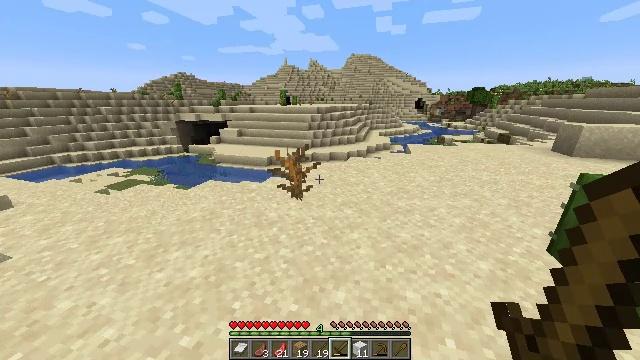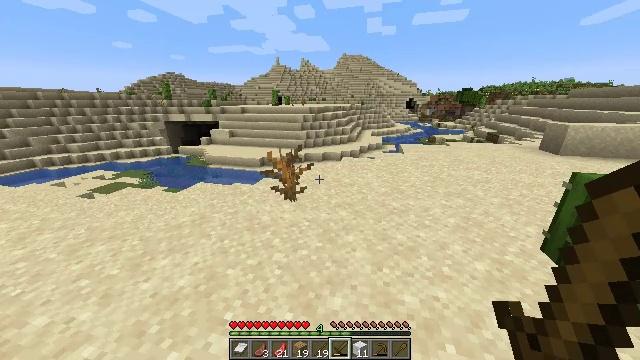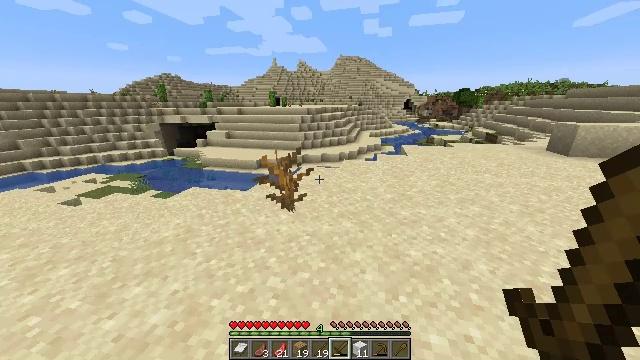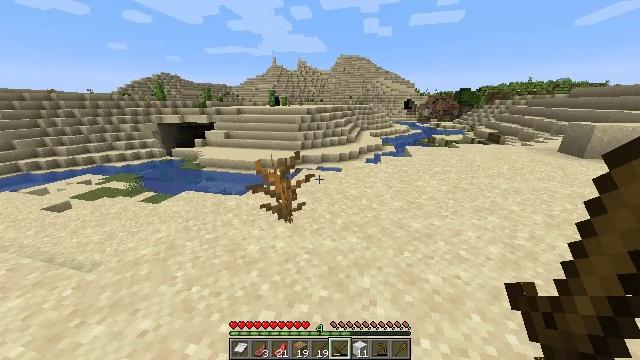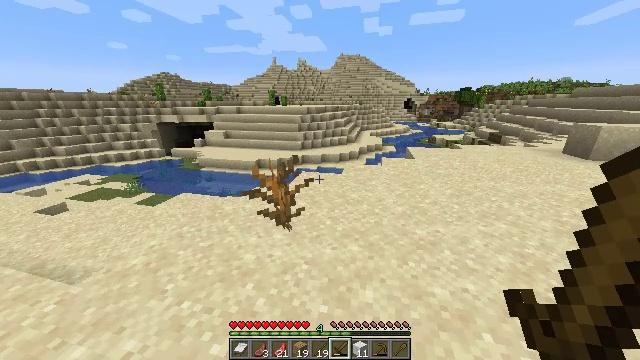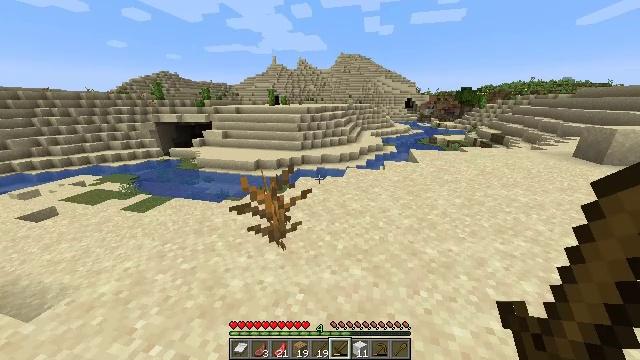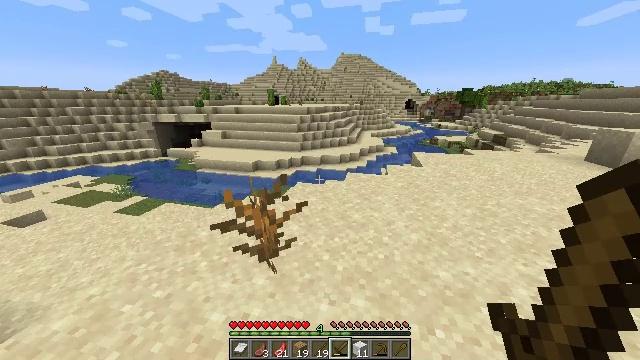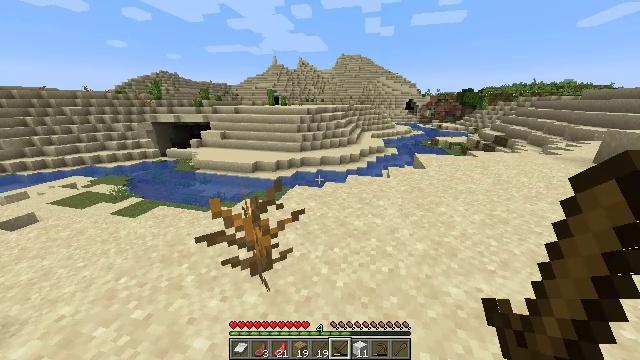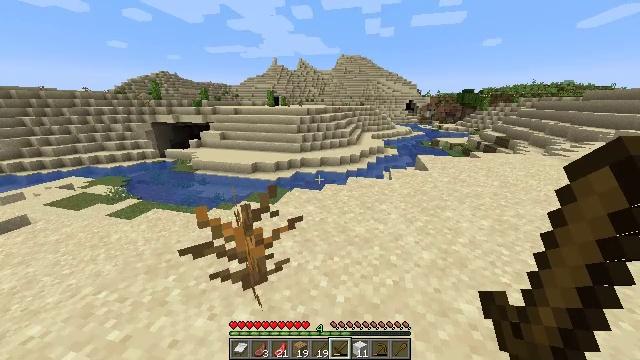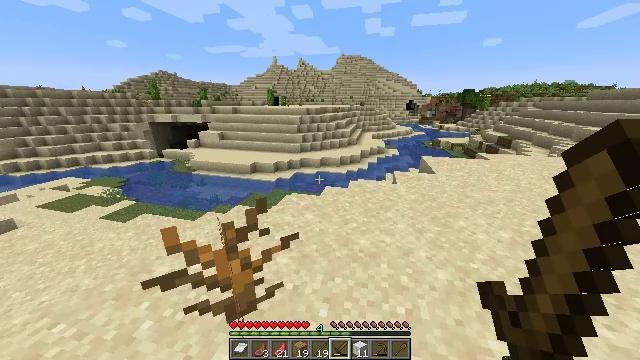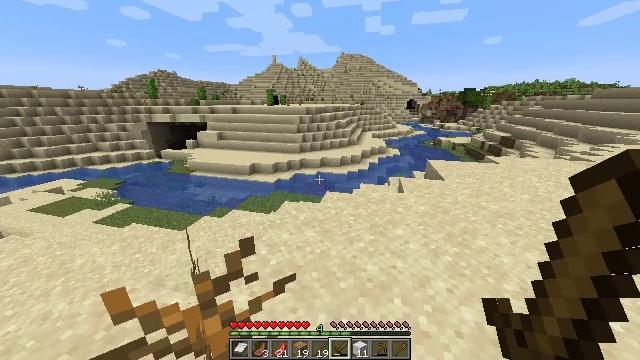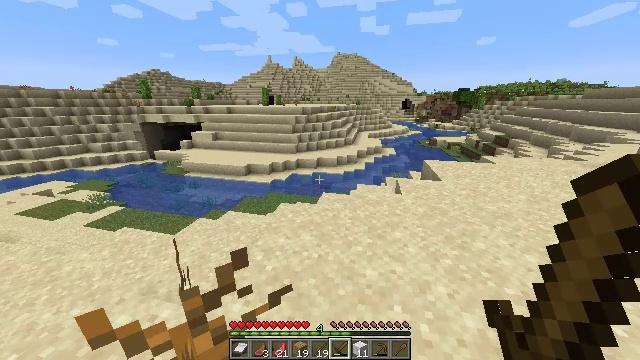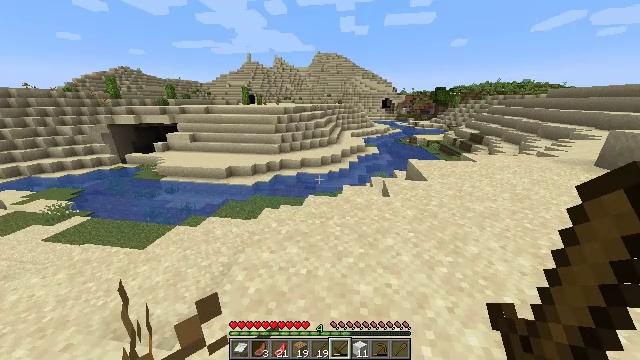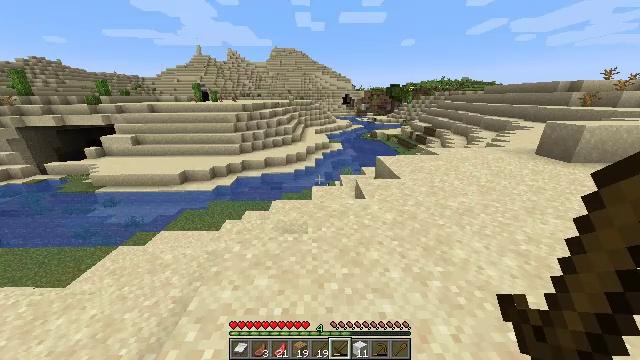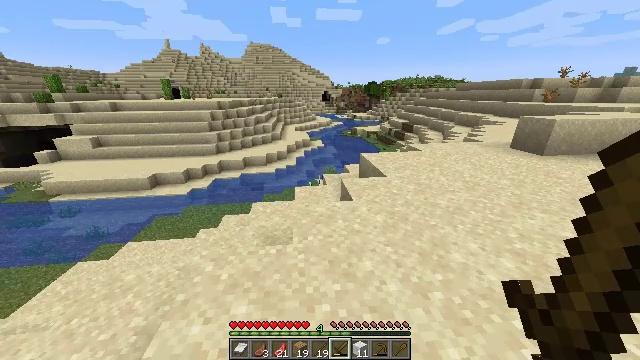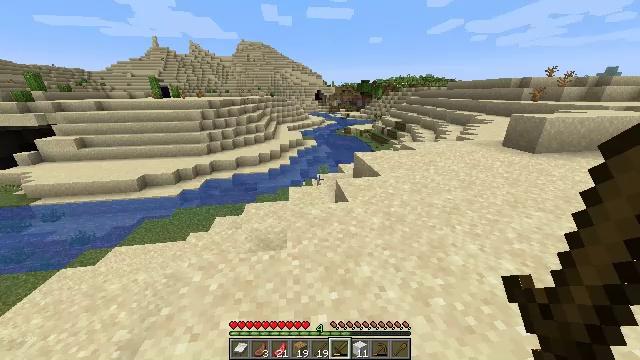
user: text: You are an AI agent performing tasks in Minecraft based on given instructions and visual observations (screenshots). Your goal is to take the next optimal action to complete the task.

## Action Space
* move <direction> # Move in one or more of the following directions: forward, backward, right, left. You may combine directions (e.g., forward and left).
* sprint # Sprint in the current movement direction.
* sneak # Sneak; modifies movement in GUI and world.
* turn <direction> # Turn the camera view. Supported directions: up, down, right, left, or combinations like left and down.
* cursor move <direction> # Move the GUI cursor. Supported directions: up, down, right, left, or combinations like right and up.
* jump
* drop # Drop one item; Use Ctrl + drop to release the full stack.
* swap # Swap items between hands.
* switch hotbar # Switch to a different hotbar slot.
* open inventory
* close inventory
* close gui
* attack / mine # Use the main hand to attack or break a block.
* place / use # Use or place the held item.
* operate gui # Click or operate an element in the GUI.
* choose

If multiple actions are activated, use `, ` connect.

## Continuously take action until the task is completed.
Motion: motion action
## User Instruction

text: Kill mobs.
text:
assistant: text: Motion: move forward, sprint, turn right
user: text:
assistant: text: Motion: move forward, sprint
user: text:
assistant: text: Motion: move forward, sprint
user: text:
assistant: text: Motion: move forward, sprint
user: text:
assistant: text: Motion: move forward, sprint
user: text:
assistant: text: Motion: move forward, sprint
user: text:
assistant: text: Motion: move forward, sprint
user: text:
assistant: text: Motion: move forward, sprint
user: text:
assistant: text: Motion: move forward, sprint
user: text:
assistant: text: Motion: move forward, sprint
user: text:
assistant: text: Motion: move forward, sprint, turn right
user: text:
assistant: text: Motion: move forward, sprint, turn right
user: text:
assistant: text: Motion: move forward, sprint, turn right and down
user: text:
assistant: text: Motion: move forward, sprint, turn right
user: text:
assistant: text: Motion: move forward, sprint, turn right
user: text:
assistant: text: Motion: move forward, sprint, turn right
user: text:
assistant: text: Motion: move forward, sprint, turn right
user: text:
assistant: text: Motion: move forward, sprint, turn right
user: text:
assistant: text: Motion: move forward, sprint, turn right
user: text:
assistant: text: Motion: sprint, turn right
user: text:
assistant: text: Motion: sprint, turn right
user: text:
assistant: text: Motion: sprint
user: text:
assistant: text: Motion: sprint
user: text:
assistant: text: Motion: sprint
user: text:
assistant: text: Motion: no_op
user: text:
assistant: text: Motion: no_op
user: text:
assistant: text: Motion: no_op
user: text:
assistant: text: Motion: no_op
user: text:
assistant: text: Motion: no_op
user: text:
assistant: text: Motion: no_op